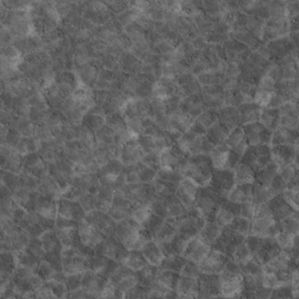
Label: non_frost